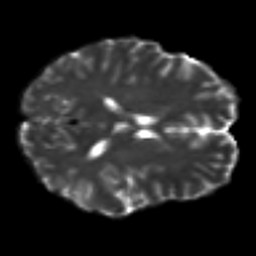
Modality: T2w
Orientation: axial
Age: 37
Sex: female
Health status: healthy
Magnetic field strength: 3 T
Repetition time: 8.4 s
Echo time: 0.0926 s